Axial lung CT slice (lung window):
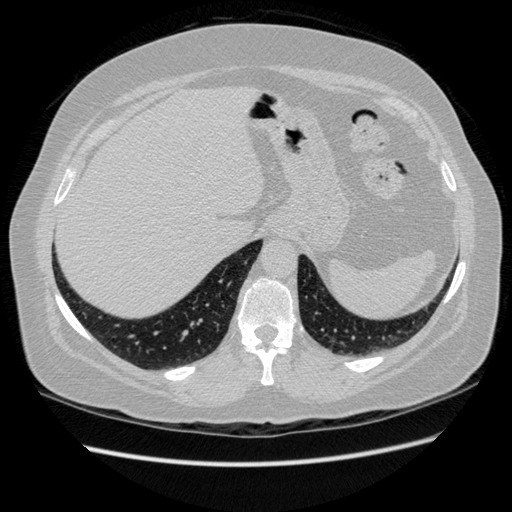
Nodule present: no